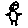
Label: bird